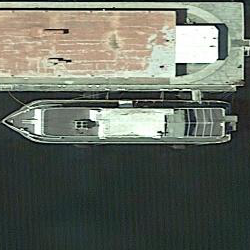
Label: civil